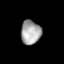
Tissue: lung
Cell type: Endothelial cells
Senescence score: 0.5961
Nuclear area (px): 471
Mean DAPI intensity: 165.437